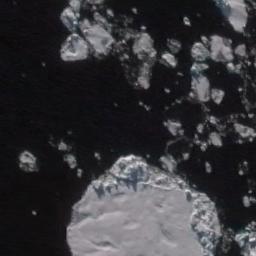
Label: sea_ice